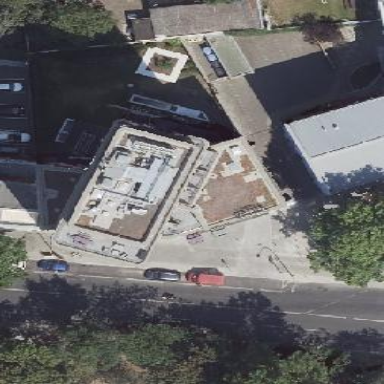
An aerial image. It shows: Part of building is shown in the image.